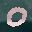
Label: 0